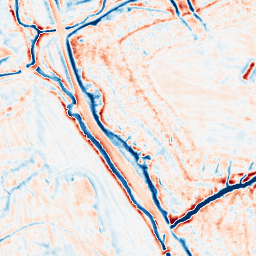
Category: edge_preserving
Decomposition family: bilateral
Decomposition parameters: d: 15
sigma_color: 25
sigma_space: 50
Upsampling method: sinc_hamming
Upsampling parameters: scale: 2
kernel_size: 8
Upsampling scale: 2